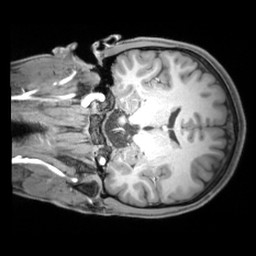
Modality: T1w
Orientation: coronal
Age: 20
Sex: male
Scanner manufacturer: siemens
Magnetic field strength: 3 T
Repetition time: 1.97 s
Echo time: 0.00206 s